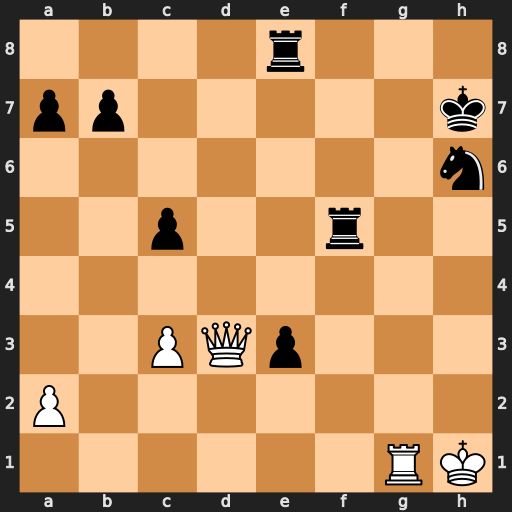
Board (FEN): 4r3/pp5k/7n/2p2r2/8/2PQp3/P7/6RK
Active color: w
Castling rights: -
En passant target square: -
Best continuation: Qd7+ Rf7 Qxe8